Field crop: maize
Growth stage: 2
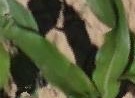
Species: maize